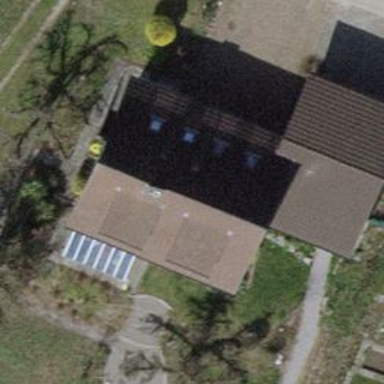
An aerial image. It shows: Detached building.